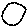
Label: circle